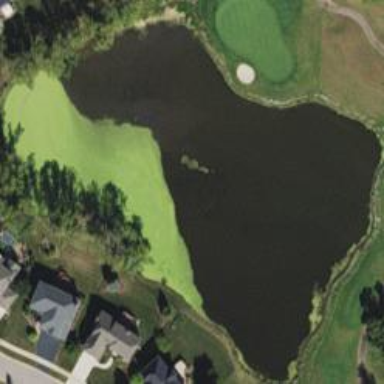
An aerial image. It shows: Picturesque scene of golf course with lateral water hazard.